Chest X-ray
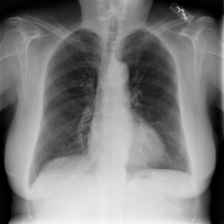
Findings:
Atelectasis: negative
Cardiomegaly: negative
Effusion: negative
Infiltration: negative
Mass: negative
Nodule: negative
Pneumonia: negative
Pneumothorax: negative
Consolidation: negative
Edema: negative
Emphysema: negative
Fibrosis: negative
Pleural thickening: negative
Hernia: negative